Question: '''
public class AdminController : Controller
{
public HHCCEntities hc = new HHCCEntities();
public ActionResult ServicesView()
{
var x = hc.Services.ToList();
return View(x);
}
[Authorize]
public ActionResult AddServices(int id = 0)
{
if (id == 0)
{
return View(new Service());
}
else
{
Service s = new Service();
HttpResponseMessage response =
GlobalVariables.webapiclient.GetAsync("Services/" + id.ToString()).Result;
s = response.Content.ReadAsAsync<Service>().Result;
return View(s);
}
}
private byte[] GetBinaryFile(string filename)
{
byte[] bytes;
using (FileStream file = new FileStream(filename, FileMode.Open, FileAccess.Read))
{
bytes = new byte[file.Length];
file.Read(bytes, 0, (int)file.Length);
}
return bytes;
}
[Authorize]
[HttpPost]
public ActionResult AddServices(Service s, HttpPostedFileBase ImageFile)
{
if (ImageFile != null)
{
s.Simage = new byte[ImageFile.ContentLength];
ImageFile.InputStream.Read(s.Simage, 0, ImageFile.ContentLength);
}
if (s.ID==0)
{
if (ImageFile == null)
{
string filename = "MVC_WEBAPI\images\patient.png";
'''
here i want some code that select image from server path and convert it into a binary stream.
The variable filename contain path of the image which is already saved in a server.
This path throws error.
My question is how to get proper right path for image that is stored in images folder in a project?
'''
byte[] bytes = GetBinaryFile(filename);
}
HttpResponseMessage response = GlobalVariables.webapiclient.PostAsJsonAsync("Services", s).Result;
}
else
{
HttpResponseMessage response = GlobalVariables.webapiclient.PutAsJsonAsync("Services/" + s.ID, s).Result;
}
return View();
}
}
'''
}

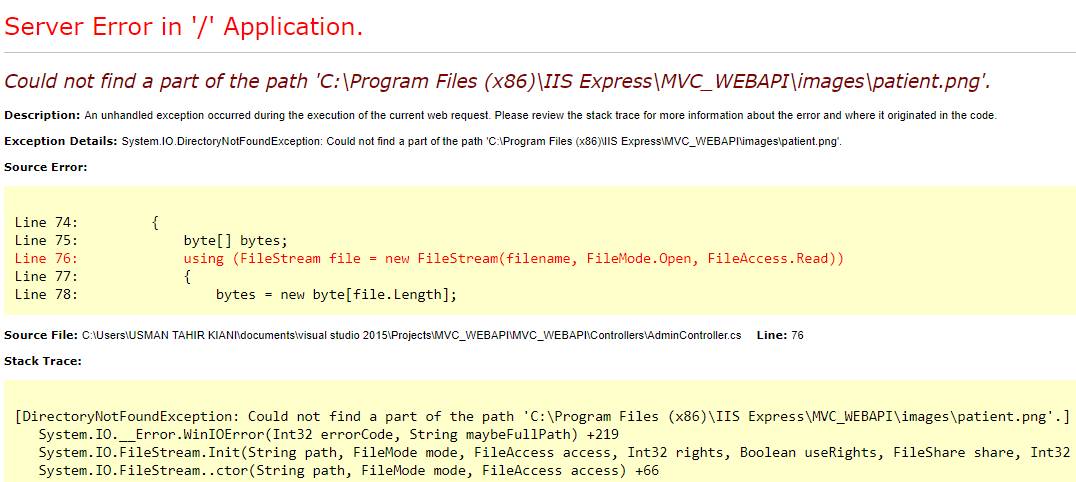
Answer: '''
if (ImageFile == null)
{
string filename = "/images/Services.png";
var dir = Server.MapPath(filename);
byte[] bytes = System.IO.File.ReadAllBytes(dir);
s.Simage = bytes;
}
HttpResponseMessage response =
GlobalVariables.webapiclient.PostAsJsonAsync("Services", s).Result;
'''